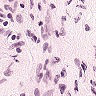
Metastatic tissue present: no